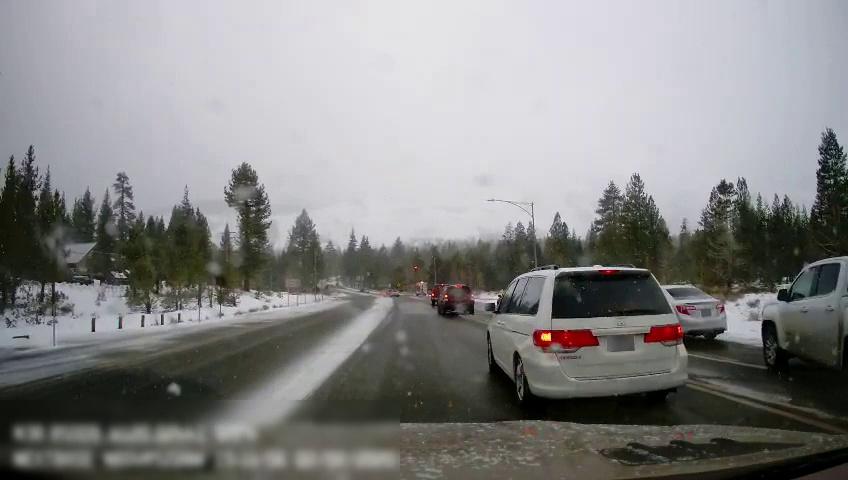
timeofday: Day
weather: Snowy
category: Drivable Space
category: Vehicles | Van
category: Vehicles | SUV
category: Vehicles | Truck
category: Vehicles | Car
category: Vehicles | Truck
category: Vehicles | Truck
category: Vehicles | SUV
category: Lanes | Alternate Lane
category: Lanes | Alternate Lane
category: Lanes | Alternate Lane